Brain MRI, t1w sequence, axial 2D slice.
Patient: age 30, sex F, weight 75 kg, height 1.7 m
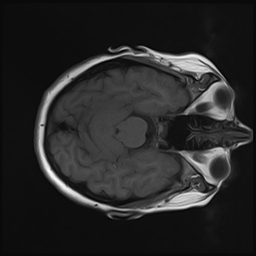